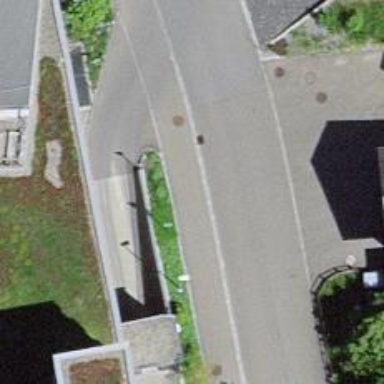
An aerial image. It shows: Sidewalk along the footway.